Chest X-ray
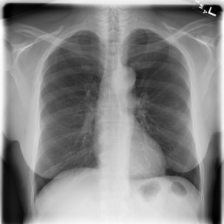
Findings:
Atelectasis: negative
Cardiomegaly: negative
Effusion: negative
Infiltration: negative
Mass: negative
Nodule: negative
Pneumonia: negative
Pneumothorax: negative
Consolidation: negative
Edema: negative
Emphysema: negative
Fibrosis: negative
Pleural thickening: negative
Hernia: negative